Field crop: tomato
Growth stage: 1
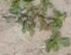
Species: portulaca